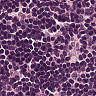
Metastatic tissue present: no